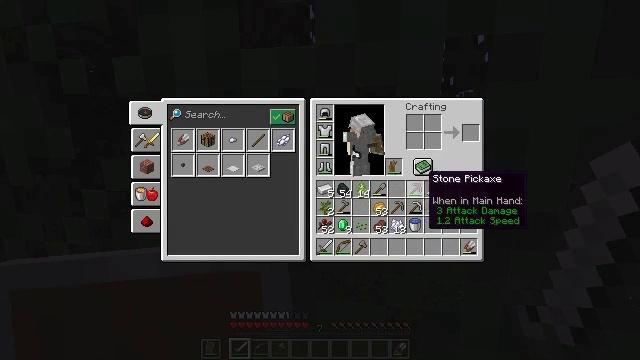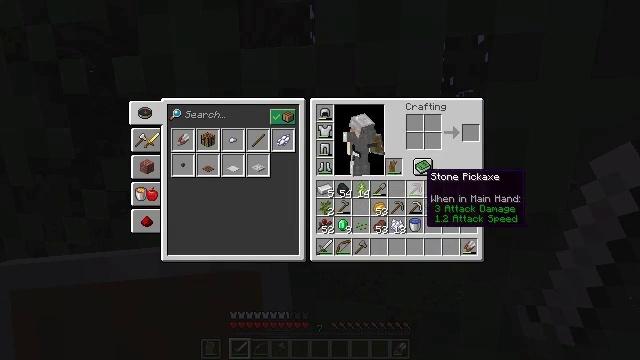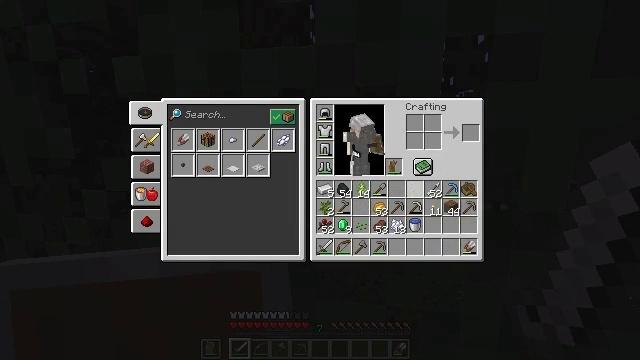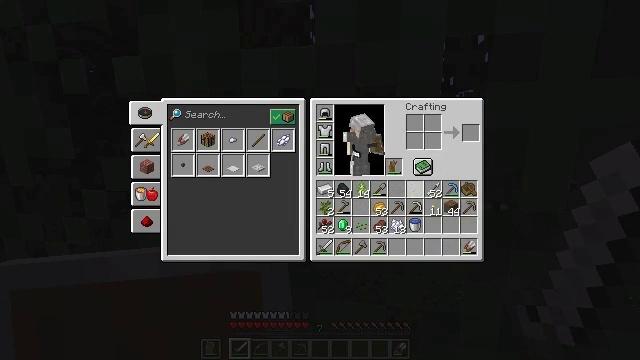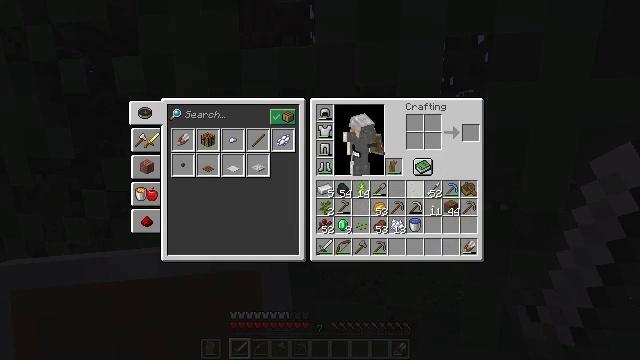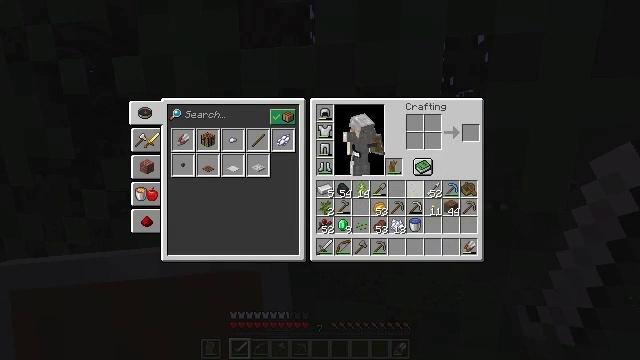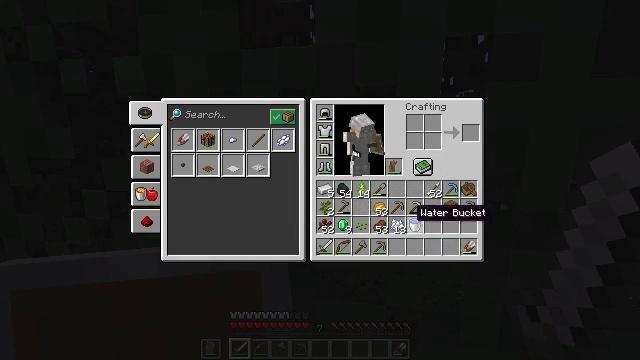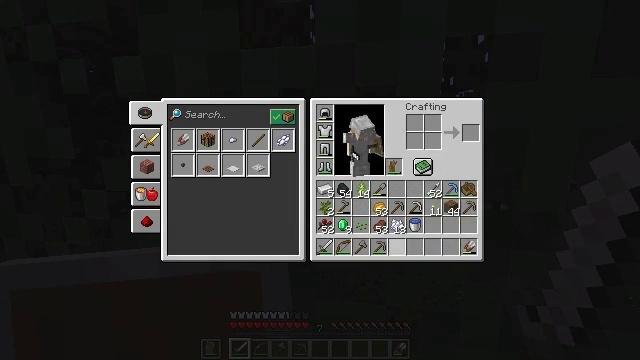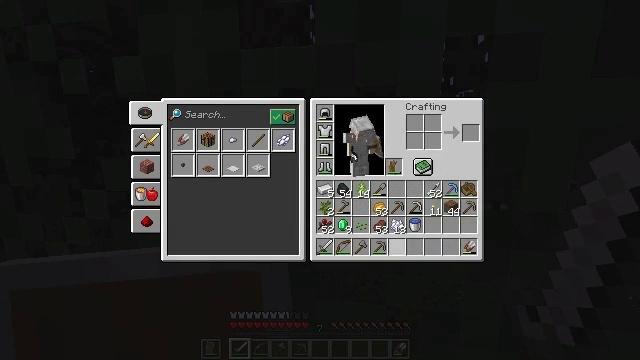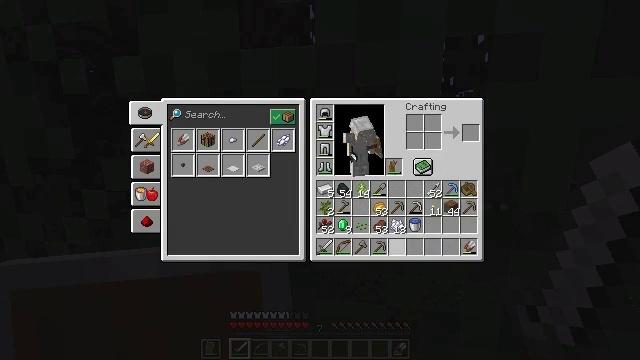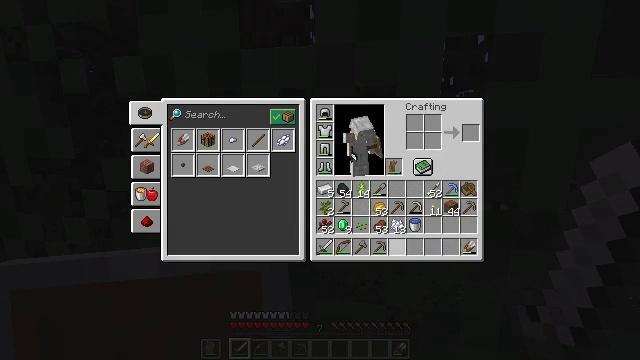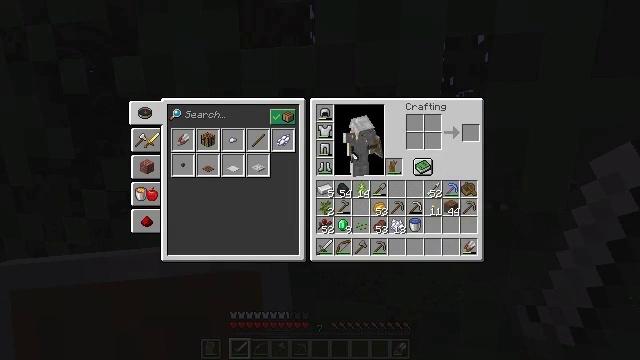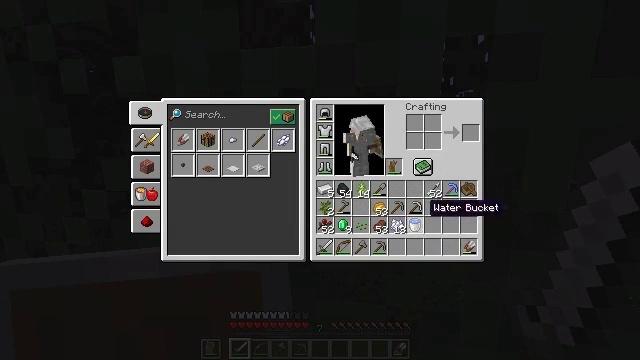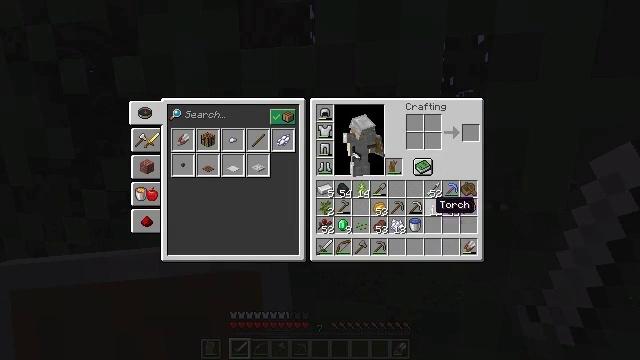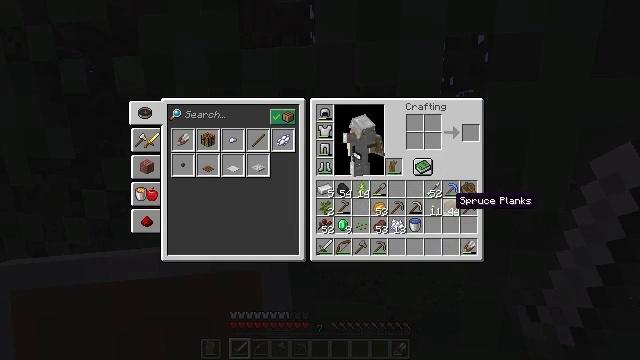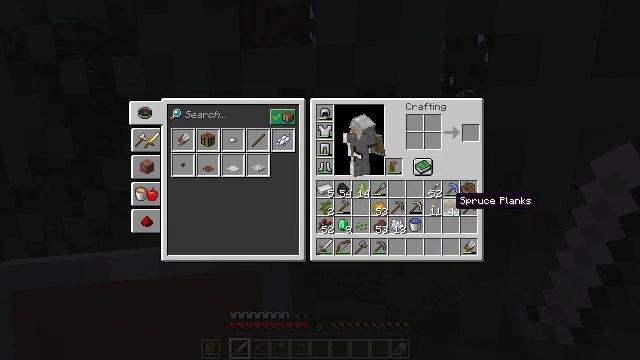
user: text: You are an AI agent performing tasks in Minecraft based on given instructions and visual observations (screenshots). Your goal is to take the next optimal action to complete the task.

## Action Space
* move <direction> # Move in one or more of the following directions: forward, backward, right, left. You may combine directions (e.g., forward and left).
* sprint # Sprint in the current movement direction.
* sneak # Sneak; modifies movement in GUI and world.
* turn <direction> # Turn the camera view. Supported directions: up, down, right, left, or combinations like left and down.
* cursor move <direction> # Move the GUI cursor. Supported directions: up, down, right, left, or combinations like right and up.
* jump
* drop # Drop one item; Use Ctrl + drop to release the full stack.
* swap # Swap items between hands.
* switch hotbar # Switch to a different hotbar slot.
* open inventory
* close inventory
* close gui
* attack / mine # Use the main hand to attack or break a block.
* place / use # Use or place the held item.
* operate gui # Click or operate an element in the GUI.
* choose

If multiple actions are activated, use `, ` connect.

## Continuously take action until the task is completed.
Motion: motion action
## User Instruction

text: Mine spruce leaves from the tree.
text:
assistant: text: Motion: sneak
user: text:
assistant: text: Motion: sneak, operate gui
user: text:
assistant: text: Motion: sneak, operate gui
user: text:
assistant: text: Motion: sneak
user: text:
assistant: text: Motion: sneak
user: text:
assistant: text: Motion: sneak, cursor move left and down
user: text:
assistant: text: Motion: sneak, cursor move left and down
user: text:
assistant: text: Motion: sneak
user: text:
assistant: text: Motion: sneak
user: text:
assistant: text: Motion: sneak, cursor move up
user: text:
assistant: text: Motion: sneak
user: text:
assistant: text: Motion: sneak, cursor move right and up
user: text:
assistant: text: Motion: sneak
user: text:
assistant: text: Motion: cursor move right
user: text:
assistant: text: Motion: no_op
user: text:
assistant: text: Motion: sneak
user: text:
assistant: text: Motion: sneak, cursor move left
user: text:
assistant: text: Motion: sneak, cursor move left
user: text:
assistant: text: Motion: sneak
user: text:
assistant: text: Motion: sneak
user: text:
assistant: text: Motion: sneak
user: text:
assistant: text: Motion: sneak
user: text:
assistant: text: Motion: sneak
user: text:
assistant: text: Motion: sneak
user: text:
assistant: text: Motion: sneak, cursor move down
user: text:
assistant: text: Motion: sneak
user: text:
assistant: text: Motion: sneak, operate gui
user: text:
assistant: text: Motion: sneak, operate gui
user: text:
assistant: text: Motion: sneak
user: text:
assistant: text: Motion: sneak